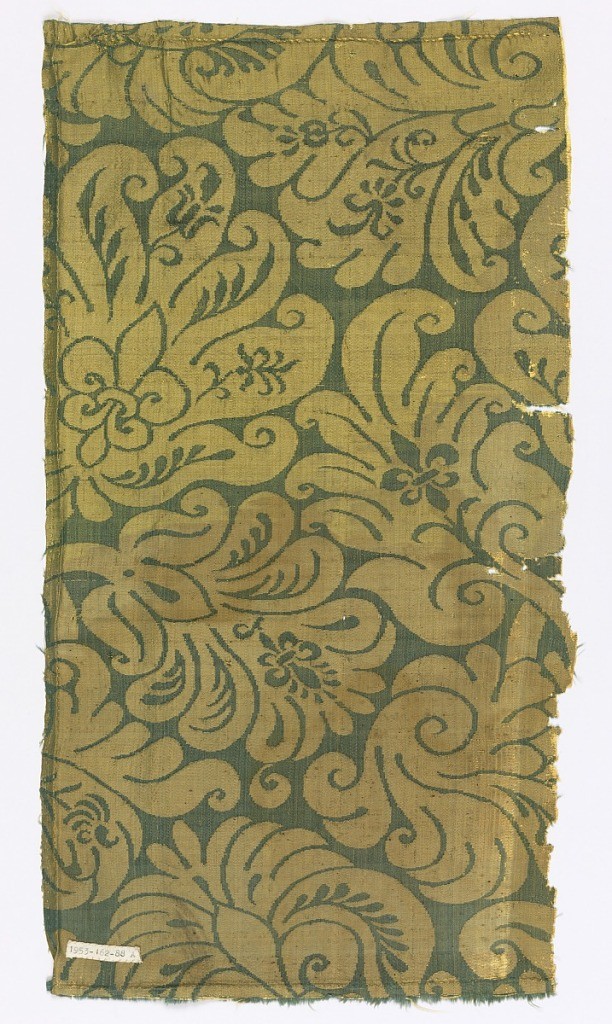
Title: Fragments
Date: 17th century
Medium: silk Technique: 5-harness satin damask
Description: Fragment has a design of closely arranged elaborate scrolling leaves, some with fleur-de-lys motif. In dark yellow on a green ground.